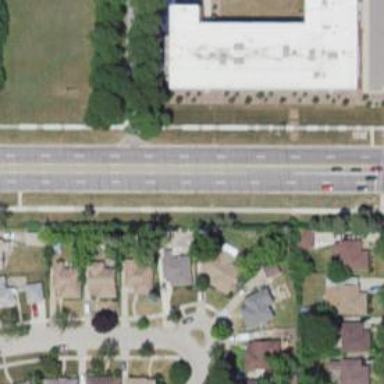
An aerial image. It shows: Secondary road with asphalt surface.